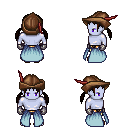
a pixel art fantasy rpg character, male body template, dark elf, purple skin, overskirt, gold greaves, brown twin-tailed hairstyle, leather cap, metal gloves, brown slippers, four views (front, back, left, right), 2x2 character sprite sheet, small pixel art, hard edges, no anti-aliasing